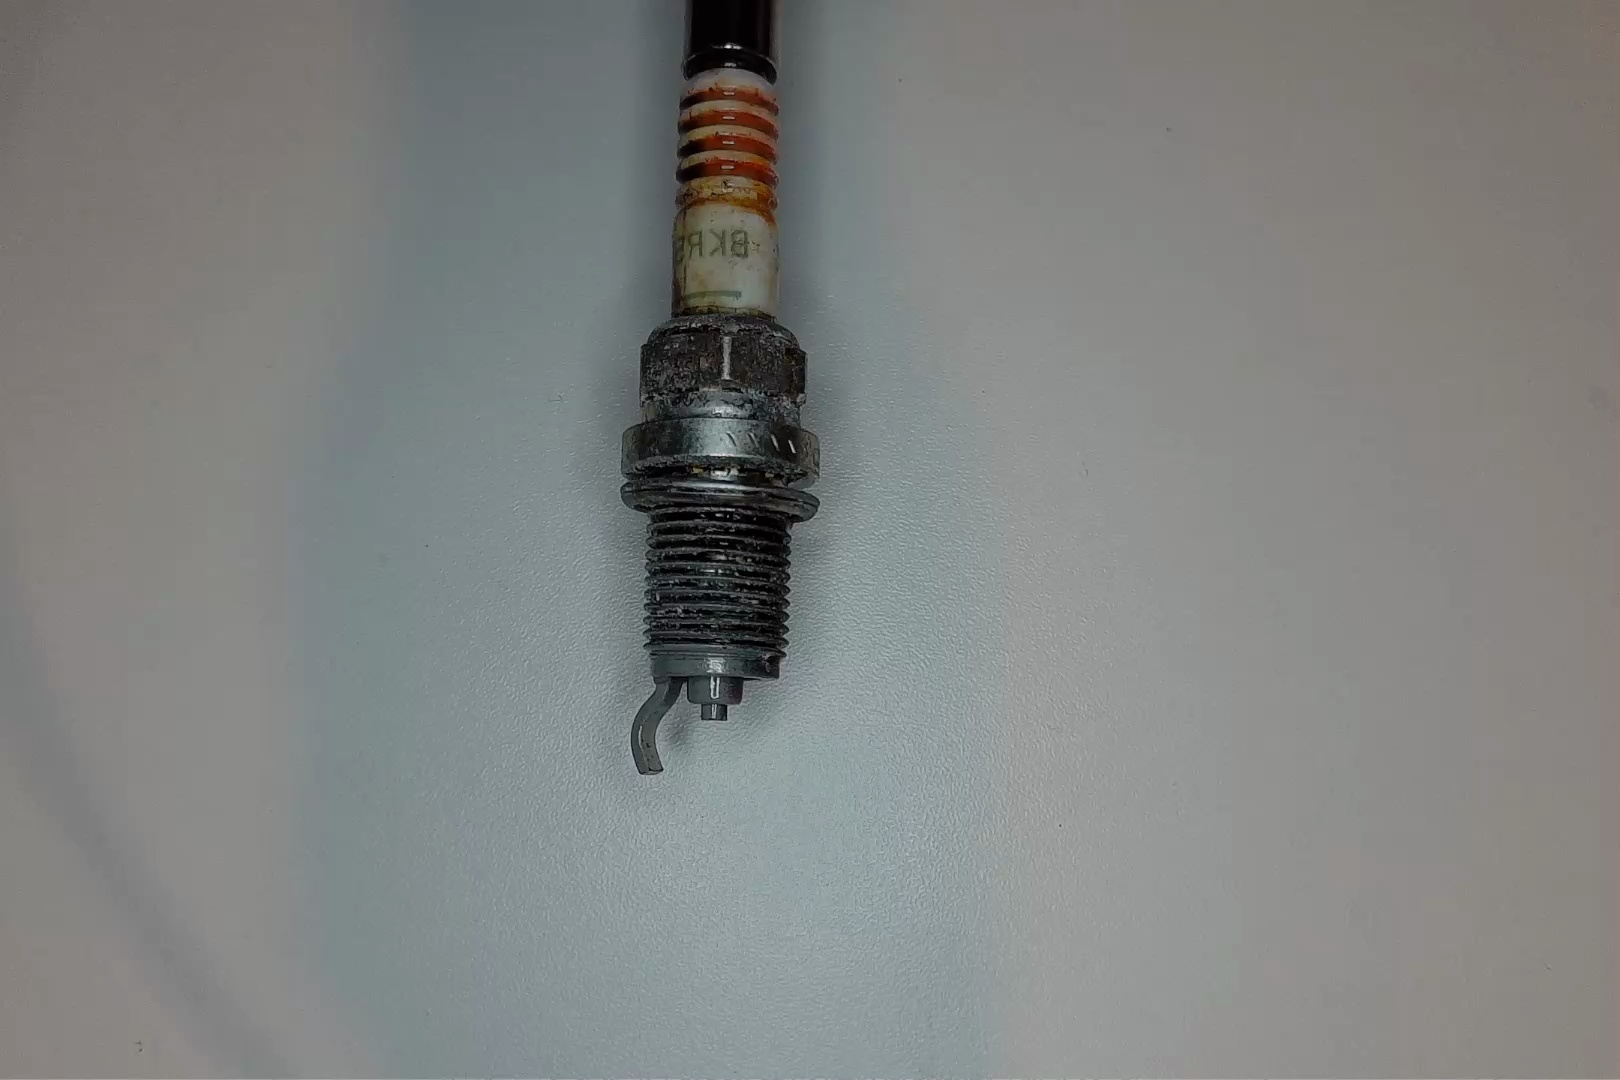
Label: anomaly